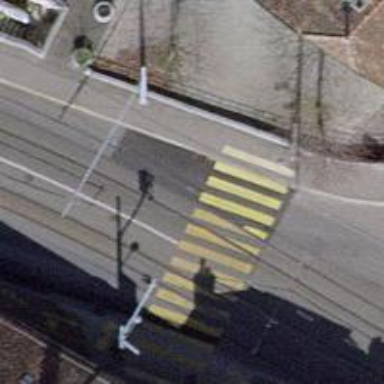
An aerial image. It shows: Crossing with traffic signals.